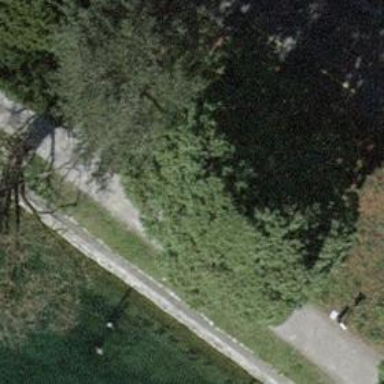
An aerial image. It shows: Bench.